Question: I've tried to install 'GD' library on PHP5:
'''
sudo apt-get install php5-gd
'''
Next,
'''
sudo service apache2 restart
'''
After that, when trying to run any PHP parsed page, a save dialog appears.
I've tried to run 'phpinfo.php' page, but same issue:

'''
$ php -i | grep -i --color gd
'''
gd Output test results:
'''
PHP Warning: Unknown: It is not safe to rely on the system's timezone settings. You are *required* to use the date.timezone setting or the date_default_timezone_set() function. In case you used any of those methods and you are still getting this warning, you most likely misspelled the timezone identifier. We selected the timezone 'UTC' for now, but please set date.timezone to select your timezone. in Unknown on line 0
gd
GD Support => enabled
GD Version => 2.1.0-alpha
gd.jpeg_ignore_warning => 0 => 0
GDMSESSION => ubuntu
_SERVER["GDMSESSION"] => ubuntu
'''
I'm using LAMP server on Linux/Ubuntu 12.04
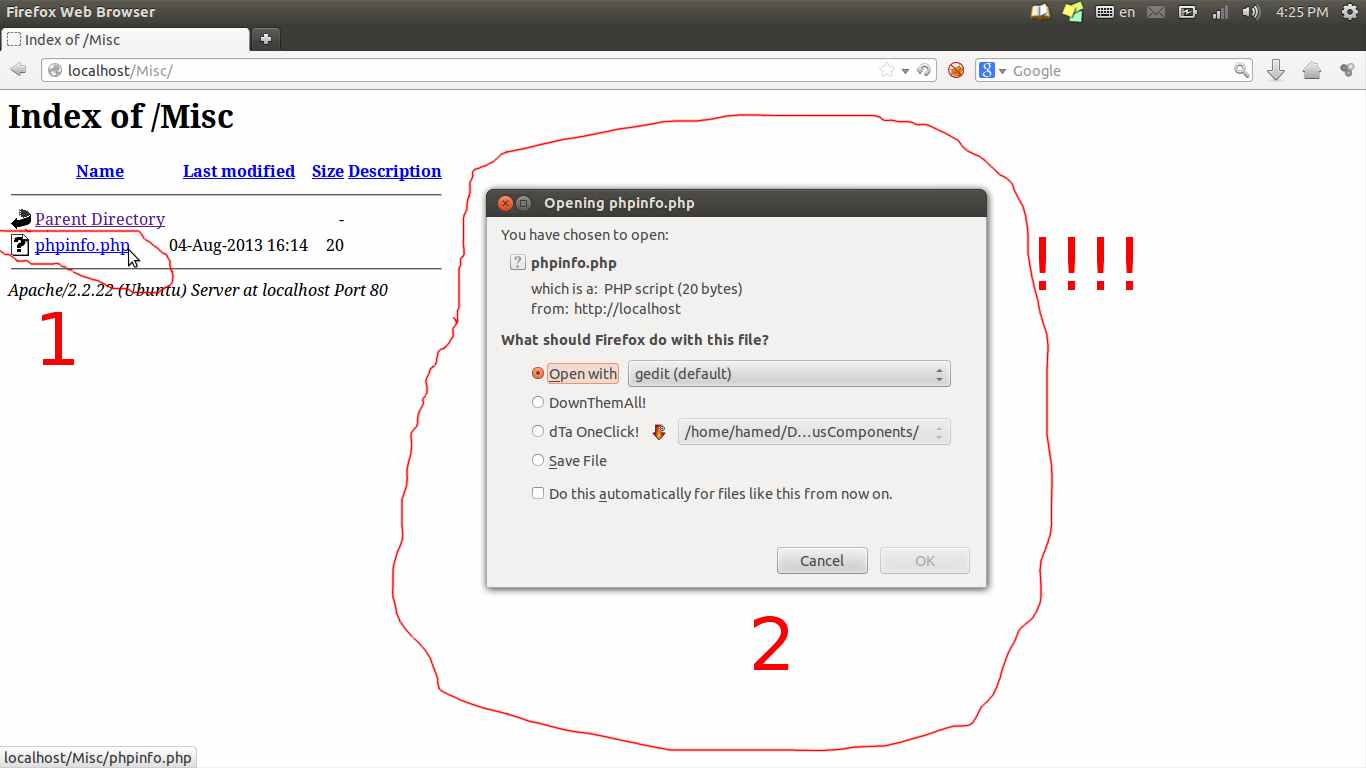
Answer: I had a similar problem in a server deployment not too long ago.
My issue was solved by executing the command:
'''
sudo apt-get install libapache2-mod-php5
'''
Post in the comments below if it doesn't work. Also, reboot your computer after executing this command (so all of the services are restarted), to make things simple.